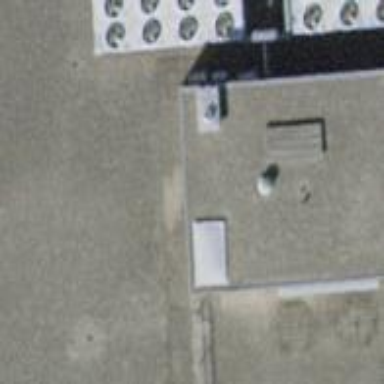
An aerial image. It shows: Flat-roofed commercial building.